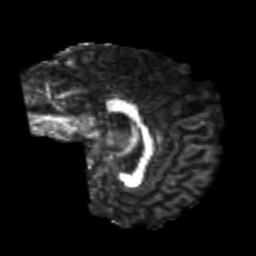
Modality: FA
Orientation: sagittal
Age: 23
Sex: male
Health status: healthy
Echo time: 0.074 s